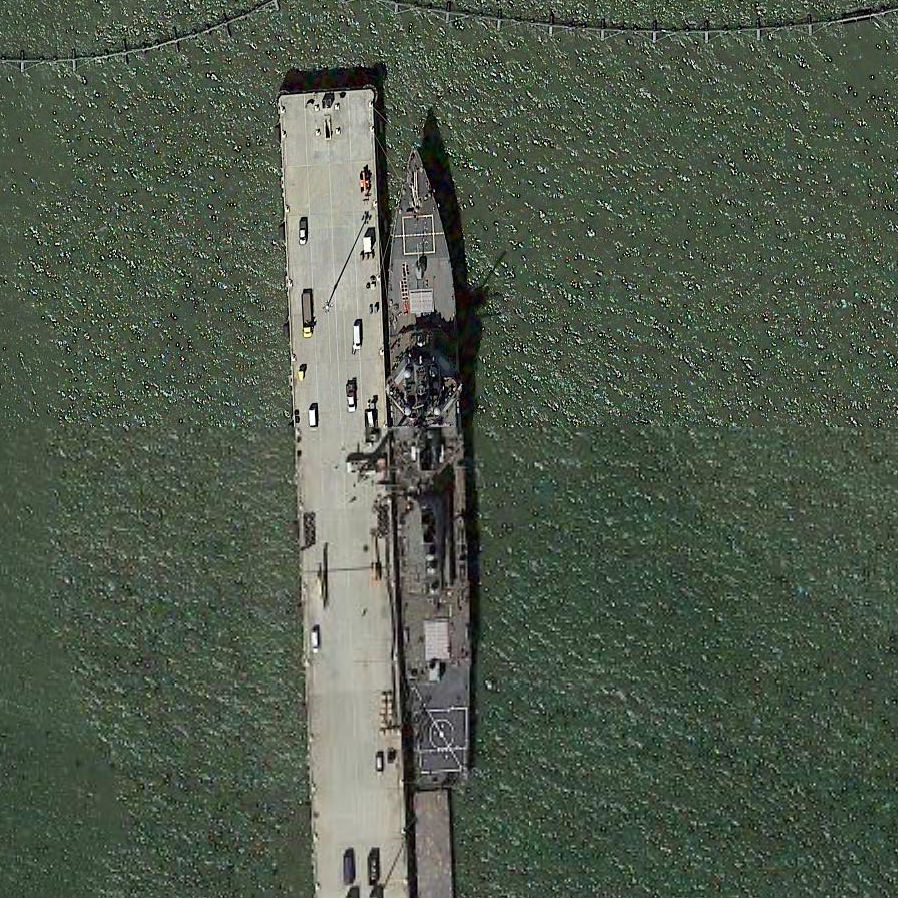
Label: destroyer